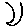
Label: moon